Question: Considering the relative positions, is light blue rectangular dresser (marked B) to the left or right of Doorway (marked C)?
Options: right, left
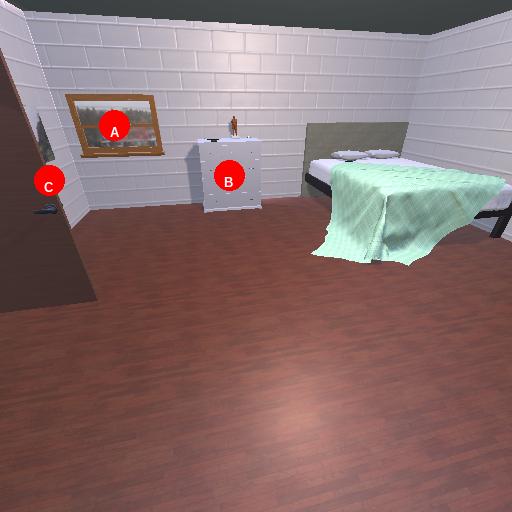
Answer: right